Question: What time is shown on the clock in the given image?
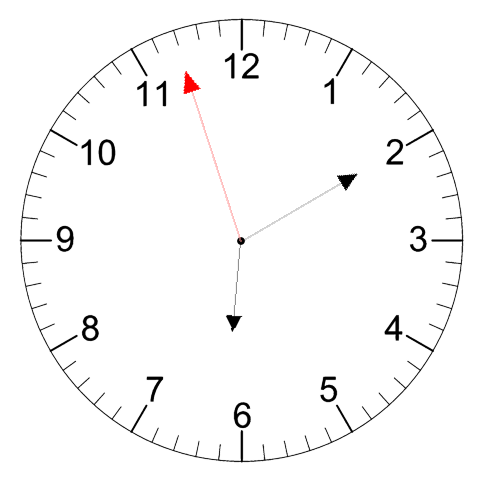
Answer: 06:09:57